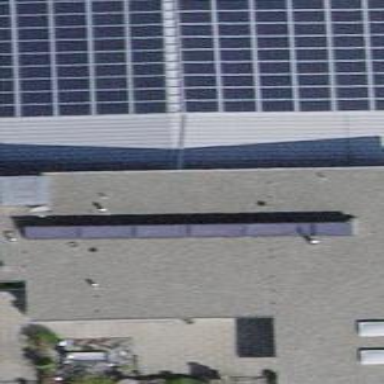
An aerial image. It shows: Industrial building with gabled roof.